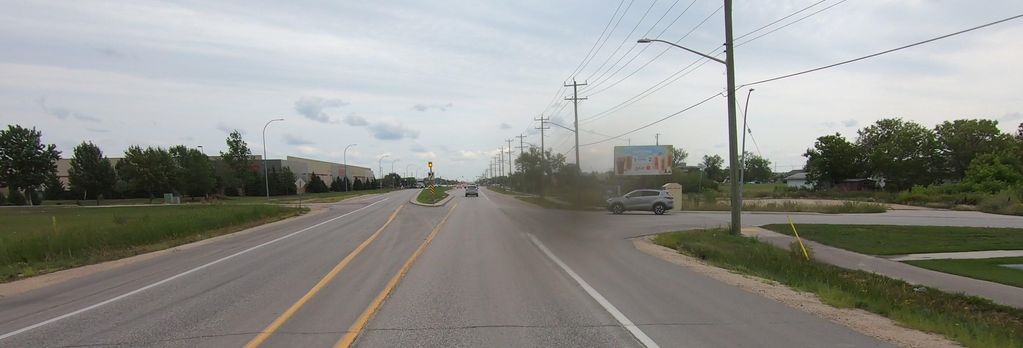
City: winnipeg